Field crop: tomato
Growth stage: 1
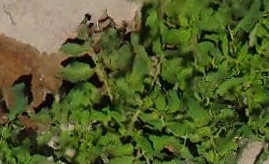
Species: tomato